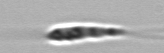
Label: flagellate